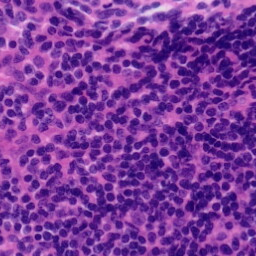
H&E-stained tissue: Tonsil